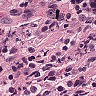
Metastatic tissue present: yes